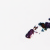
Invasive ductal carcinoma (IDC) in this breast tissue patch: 0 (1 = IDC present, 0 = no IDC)